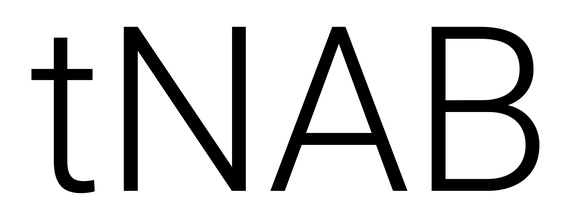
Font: Roboto_Light